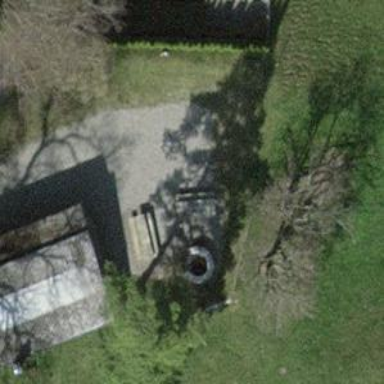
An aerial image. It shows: Picnic table located in leisure land area.